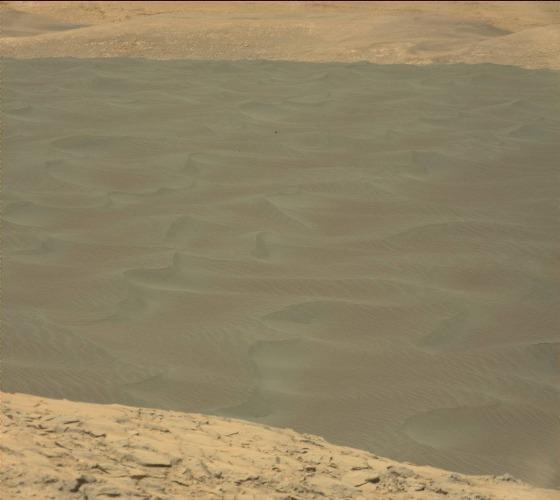
Terrain classes present: Bedrock, Gravel / Sand / Soil